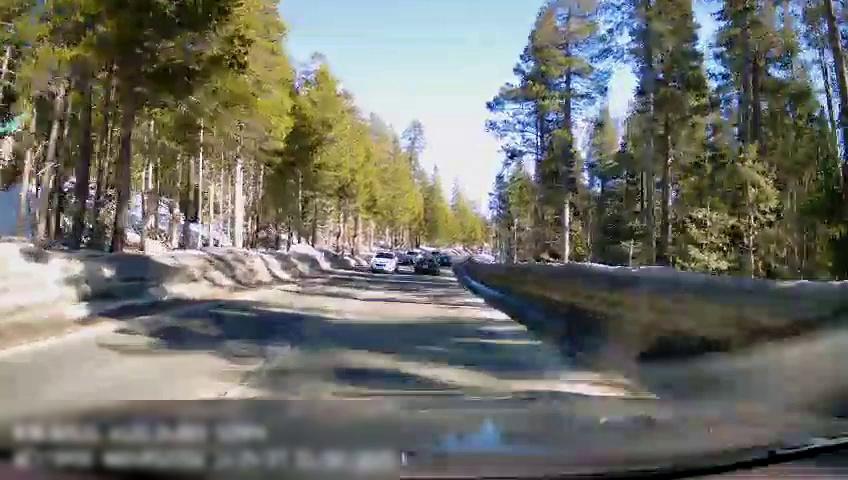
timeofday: Day
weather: Snowy
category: Drivable Space
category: Vehicles | Car
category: Vehicles | Car
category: Vehicles | SUV
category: Vehicles | SUV